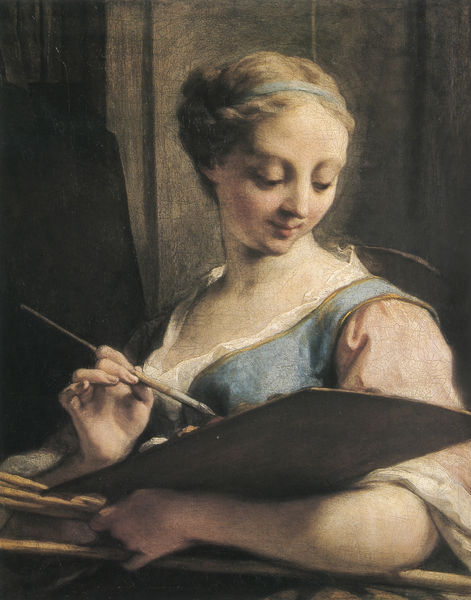
Titel: Allégorie de la peinture, Allegorie der Malerei
Künstler: Jean Restout
Standort: Saint-Quentin
Institution: Musée Antoine Lécuyer
Schlagwörter: blau, dunkel, gemälde, hand, schatten, weiß, mädchen, ocker, ausschnitt, braun, busen, fenster, finger, frau, frisur, grau, haar, hell, hintergrund, holz, kleid, licht, mund, nase, profil, raum, stirn, stützen, zimmer, ölbild, blick, dame, rose, rot, hochformat, malerei, blond, jung, wand, arm, arme, augen, band, bluse, falten, gesicht, halten, inkarnat, spitze, stirnband, ärmel, bild, bildnis, hals, hände, portrait, porträt, öl, gold, haare, saum, person, haarreif, kinn, lippen, rosa, schulter, seide, stock, lächeln, brüste, düster, italien, haltung, mieder, stab, zöpfe, farben, farbe, haarband, dick, zopf, detail, freizeit, malerin, muse, staffelei, staffellei, faltenwurf, rüschen, ölfarbe, ellenbogen, erotik, selbstporträt, lider, geneigt, freude, umriss, konzentration, stangen, eckig, brett, selbstbildnis, leinwand, vermeer, künste, künstlerin, malen, palette, pinsel, pittura, augenlider, selbstportrait, halbprofil, zeichnen, geflochten, manierismus, tintoretto, korsett, fröhlich, holzwand, freundlich, malstock, weich, staffel, selbstbewusst, rückwand, farbenpalette, pallette, hochrechteckig, bkau, farbpalette, malend, tiepolo, boucher, mischen, zeichnerin, lid, decollete, musse, mündchen, aufen, schrägansicht, dreiviertelportrait, brustportrait, pinselbund, artemisia, zeichenstock, bildende kunst, untenansicht, plaette, selsbtportrait, fingeer, zitterstab, bildfläche, bildenden, dekoltet, 1750, abluse